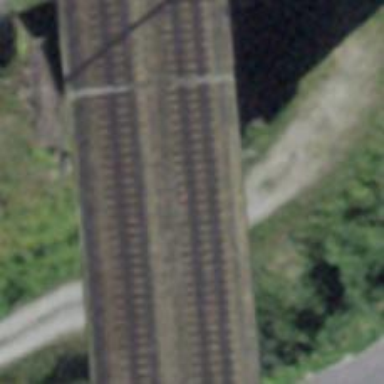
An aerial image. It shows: Viaduct bridge with single electrified rail track featuring contact line.